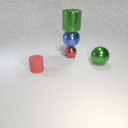
large green metal cylinder above large blue metal sphere